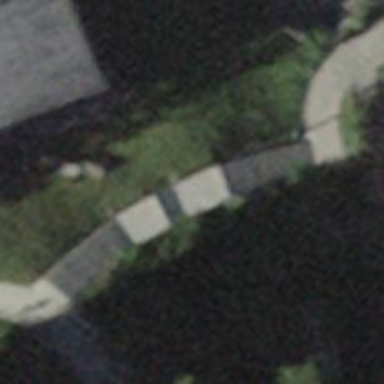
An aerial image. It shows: Steps made of paving stones.